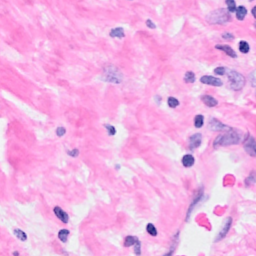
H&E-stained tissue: Breast